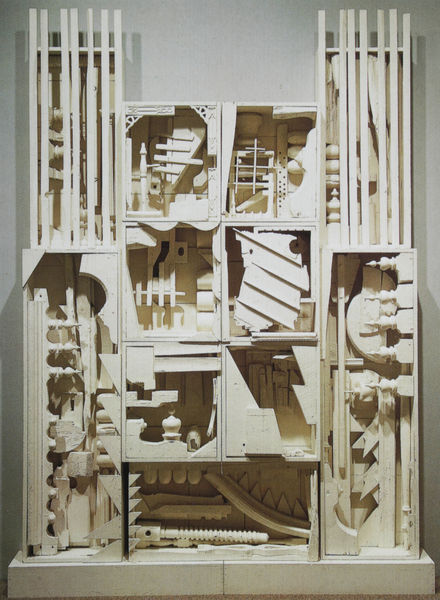
Titel: Dawn's Wedding Chapel II
Künstler: Louise Nevelson
Standort: New York (New York)
Institution: Whitney Museum of American Art
Schlagwörter: weiß, holz, schwarz, haus, skulptur, relief, modell, abstrakt, plastik, assemblage, foto, maschine, orgel, stäbe, objekt, skupltur, aufbau, kästen, drechselarbeit, holzstäbe